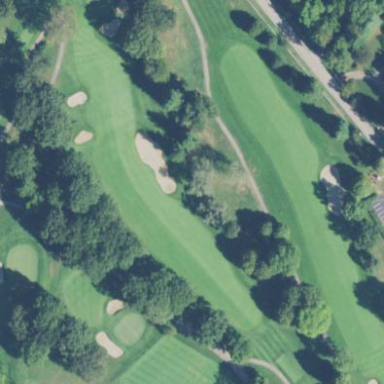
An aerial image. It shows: Grassy area designated as golf fairway.